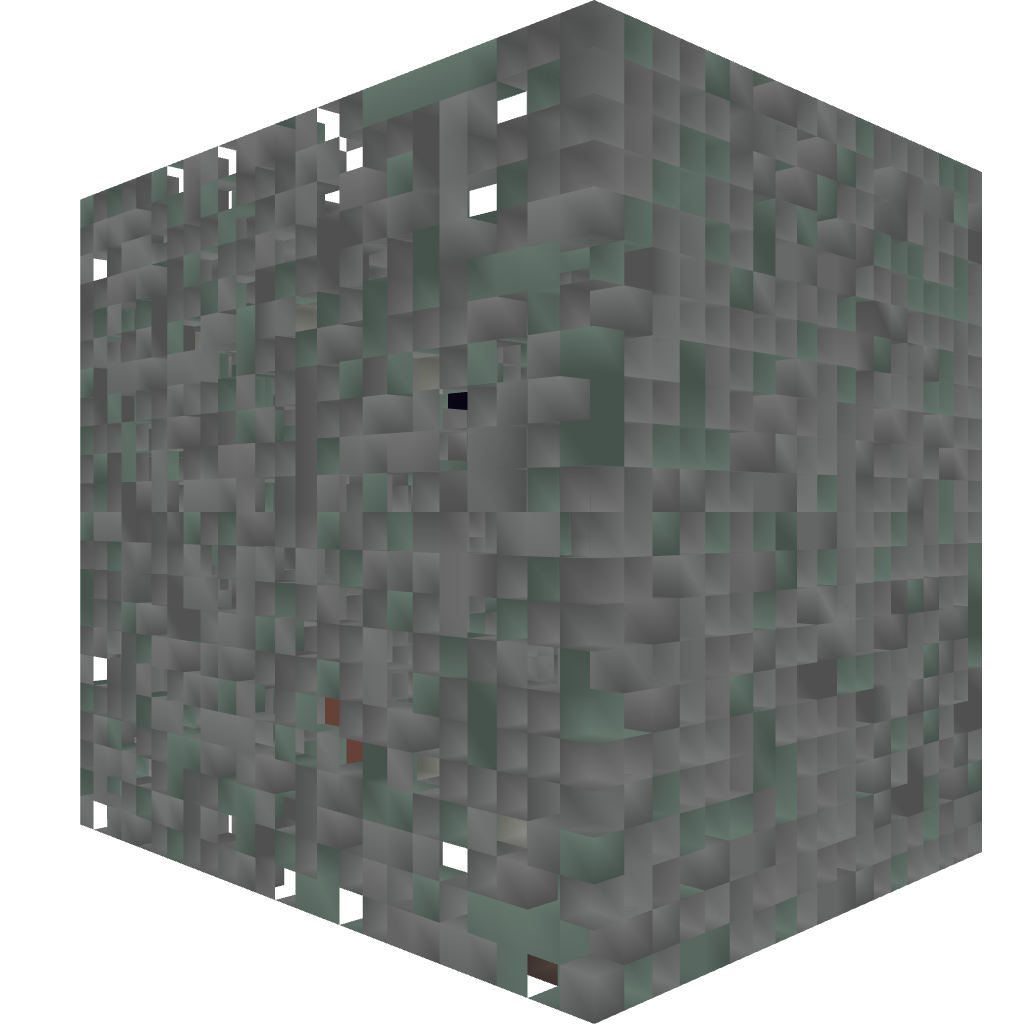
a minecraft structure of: Temple Parkour